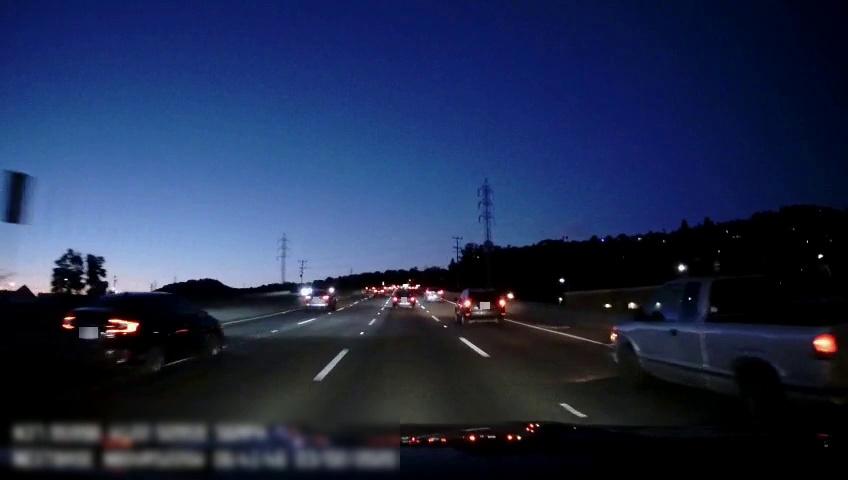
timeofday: Night
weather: Other
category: Drivable Space
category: Vehicles | SUV
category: Vehicles | Car
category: Vehicles | SUV
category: Vehicles | Car
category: Vehicles | Car
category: Vehicles | Car
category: Vehicles | Truck
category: Vehicles | SUV
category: Lanes | Current Lane
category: Lanes | Current Lane
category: Lanes | Alternate Lane
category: Lanes | Alternate Lane
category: Lanes | Alternate Lane